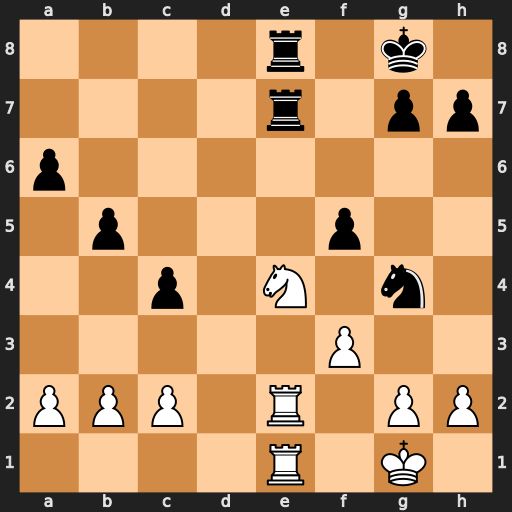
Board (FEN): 4r1k1/4r1pp/p7/1p3p2/2p1N1n1/5P2/PPP1R1PP/4R1K1
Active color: w
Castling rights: -
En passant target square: -
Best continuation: Nf6+ Nxf6 Rxe7 Rxe7 Rxe7